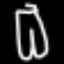
Label: pants